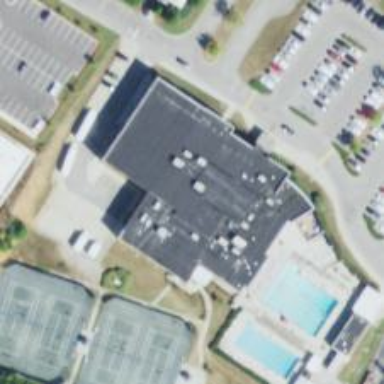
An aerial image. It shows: Sports center with facilities for swimming and tennis.